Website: lowes
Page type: billing-address
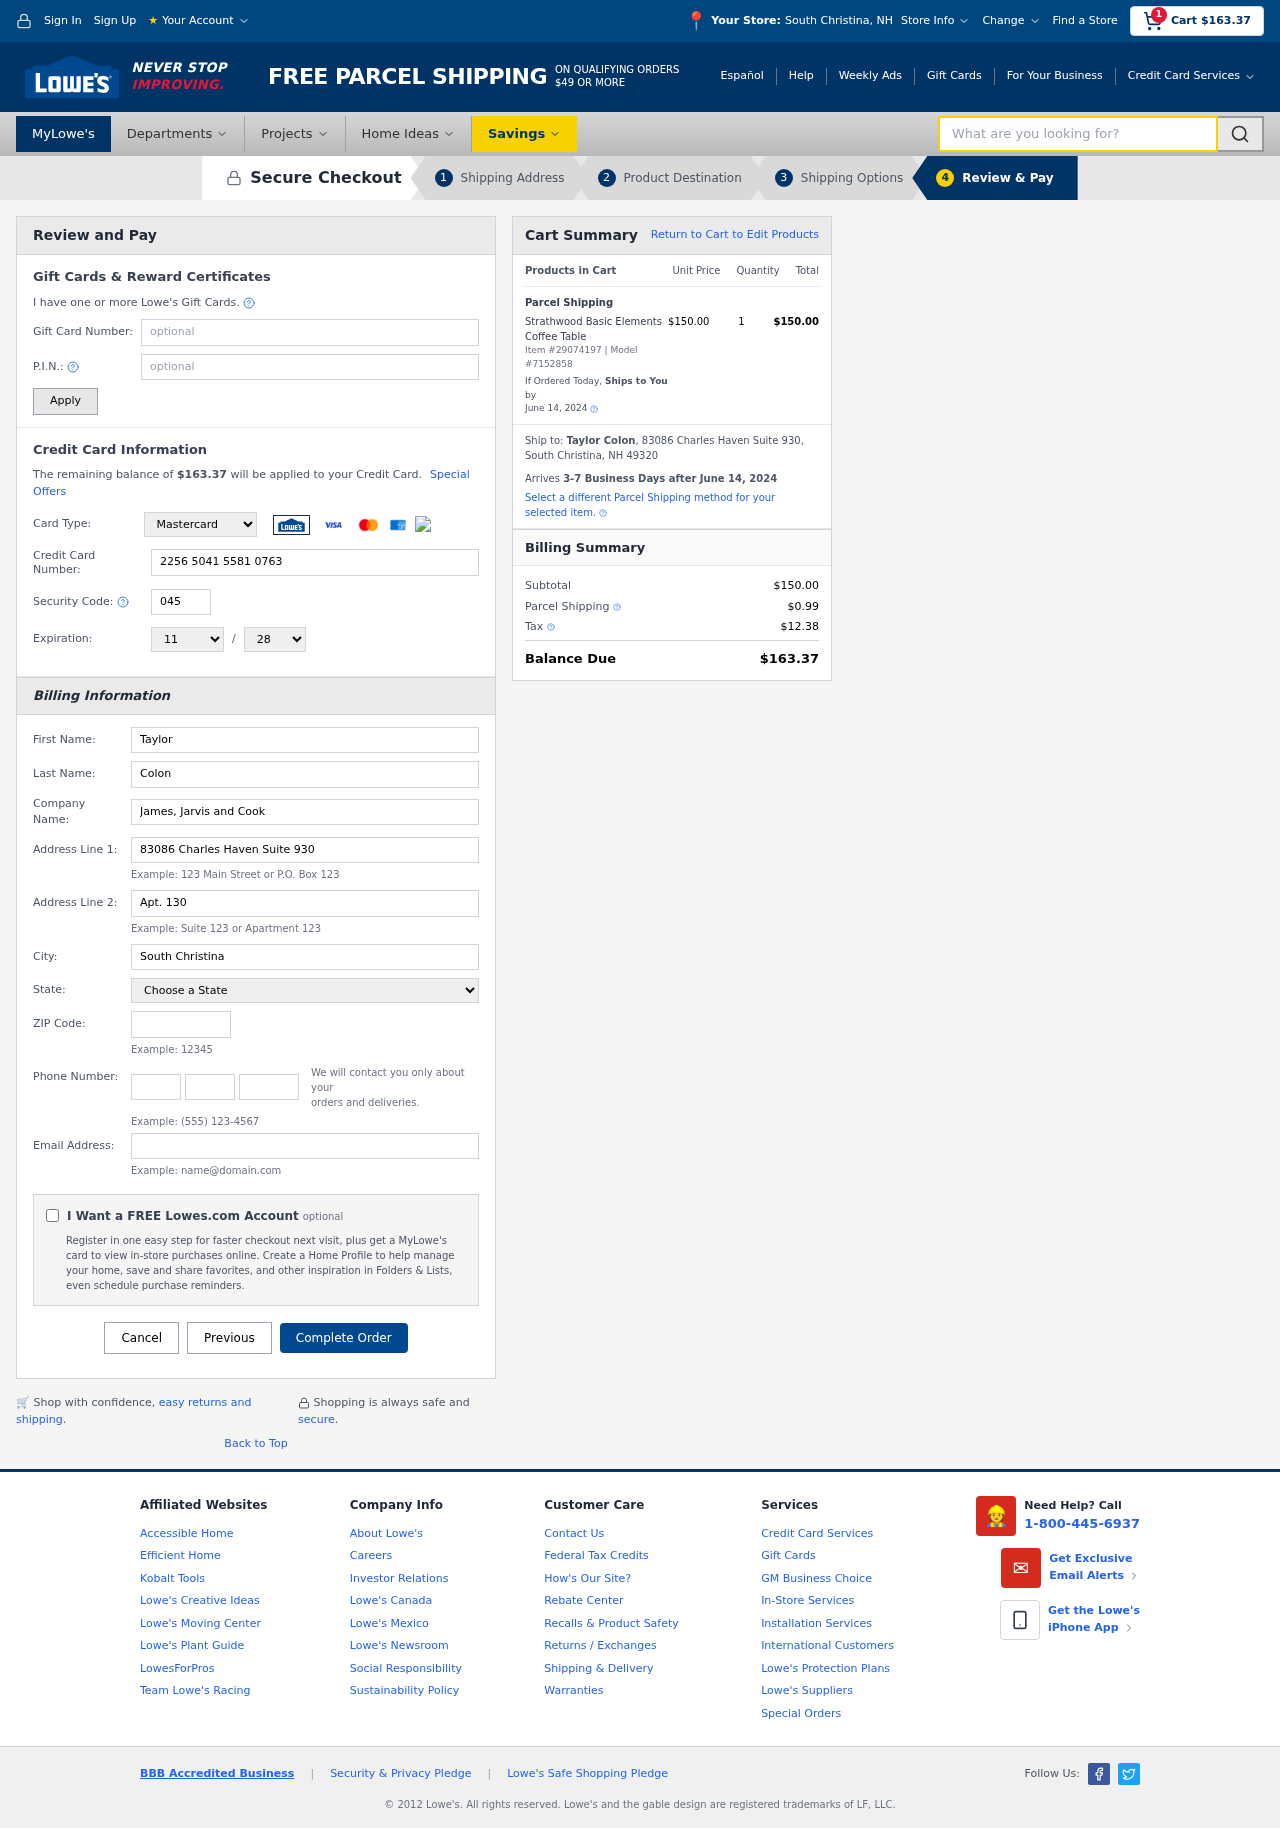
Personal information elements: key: PII_CARD_CVV
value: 045
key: PII_CARD_EXPIRY_MONTH
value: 11
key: PII_CARD_EXPIRY_YEAR
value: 28
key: PII_CARD_NUMBER
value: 2256 5041 5581 0763
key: PII_CARD_TYPE
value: Mastercard
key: PII_CITY
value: South Christina
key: PII_CITY_STATE
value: South Christina, NH
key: PII_COMPANY
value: James, Jarvis and Cook
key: PII_EMAIL
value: taylor_colon@hotmail.com
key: PII_FIRSTNAME
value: Taylor
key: PII_FULLNAME
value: Taylor Colon
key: PII_LASTNAME
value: Colon
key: PII_PHONE_AREA
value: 672
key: PII_PHONE_PREFIX
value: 983
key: PII_PHONE_SUFFIX
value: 5591
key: PII_POSTCODE
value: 49320
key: PII_STATE
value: New Hampshire
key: PII_STREET
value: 83086 Charles Haven Suite 930
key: PII_STREET2
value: Apt. 130
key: PII_CITY_STATE_ZIP
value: South Christina, NH 49320
Product elements: key: PRODUCT1_NAME
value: Strathwood Basic Elements Coffee Table
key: PRODUCT1_PRICE
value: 150
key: PRODUCT1_QUANTITY
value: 1
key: PRODUCT_ITEM_NUMBER
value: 29074197
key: PRODUCT_MODEL_NUMBER
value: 7152858
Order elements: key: ORDER_SUBTOTAL
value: $163.37
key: ORDER_TOTAL
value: $163.37
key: ORDER_SHIPPING_DATE
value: June 14, 2024
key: ORDER_SUBTOTAL
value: $150.00
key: ORDER_DELIVERY_DATE
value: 3-7 Business Days after June 14, 2024
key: ORDER_SHIPPING_DATE2
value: June 14, 2024
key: ORDER_SUBTOTAL2
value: $150.00
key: ORDER_SHIPPING_COST
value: $0.99
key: ORDER_TAX
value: $12.38
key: ORDER_TOTAL2
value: $163.37
Search elements: key: HEADER_SEARCH
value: What are you looking for?